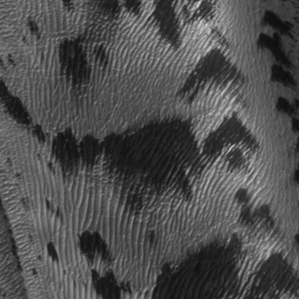
Label: frost